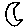
Label: moon